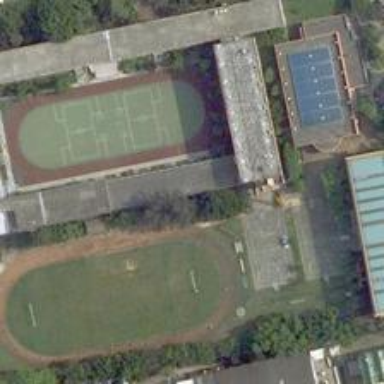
The buildings is like fenses that surround the basketball court while tennis courts and football field are aside .